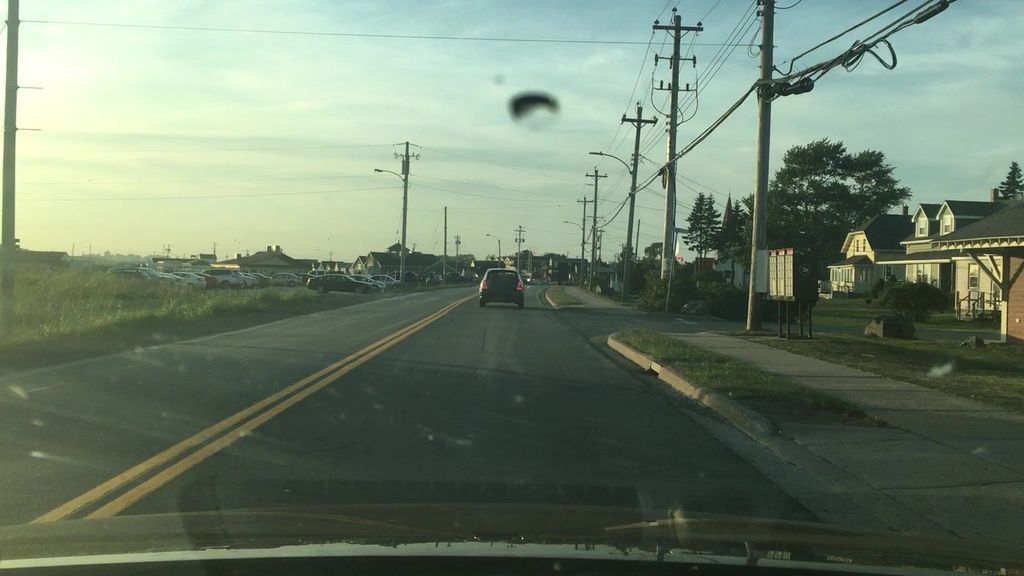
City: halifax